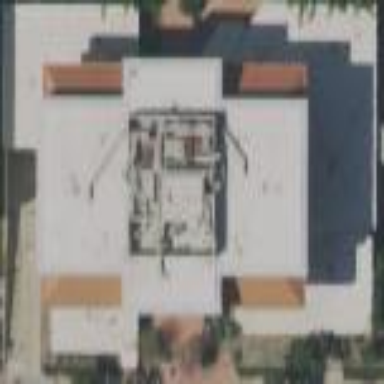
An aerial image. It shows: Public government office building.